Group 1:
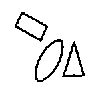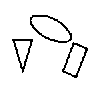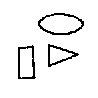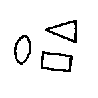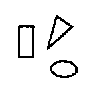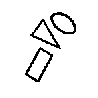
Group 2:
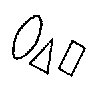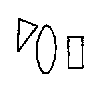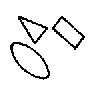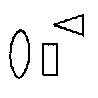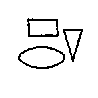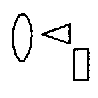
Rule separating the two groups: The long axes of the ellipse and rectangle are perpendicular vs. the long axes of the ellipse and rectangle are parallel.
Concepts: imagined_entity, imagined_line_or_curve, parallel, perpendicular
Author: Mikhail M. Bongard
Reference: M. M. Bongard, Pattern Recognition, Spartan Books, 1970, p. 238.